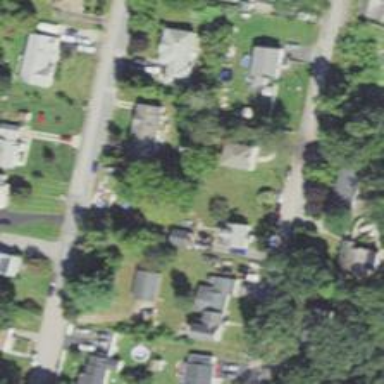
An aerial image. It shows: Residential driveway used as service road.